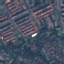
Land use / land cover class: Residential